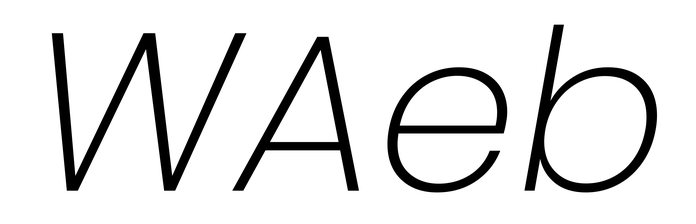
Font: Poppins-ExtraLightItalic